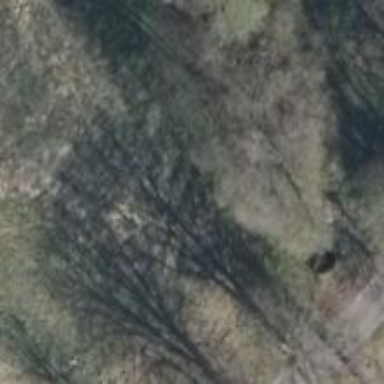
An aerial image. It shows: Row of trees in natural setting.